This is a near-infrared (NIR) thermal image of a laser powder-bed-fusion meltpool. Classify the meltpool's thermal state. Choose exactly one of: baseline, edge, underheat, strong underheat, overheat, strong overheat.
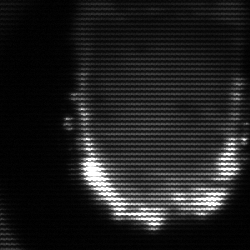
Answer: baseline